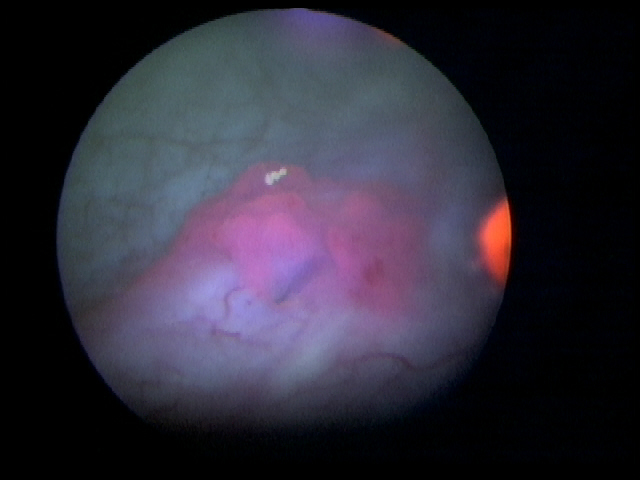
Modality: BLC
Class: Malignant
Subclass: LowGradePapillary
Lesion: L1
Stage: Ta
Morphology: Papillary
Bladder cancer association: Yes